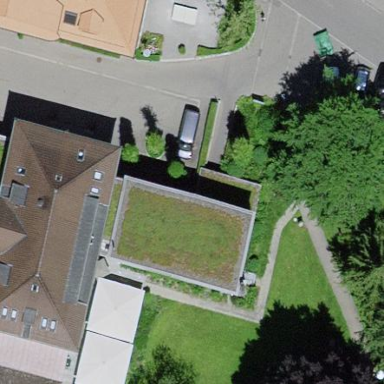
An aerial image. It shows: Shed.